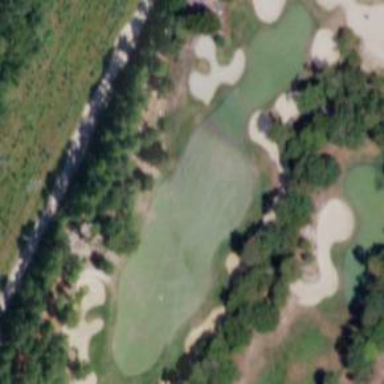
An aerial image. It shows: Golf hole.